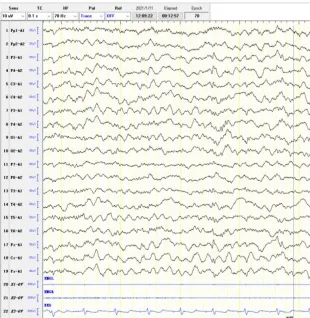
Interictal electroencephalogram was found with spikes and sharp waves over the bilateral frontal region, anterior midline region and centrotemporal region during both the waking.
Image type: electrography (eeg)